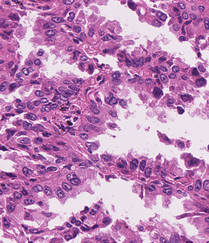
Tumor epithelial tissue: yes
Tumor-associated stroma tissue: yes
Normal tissue: no